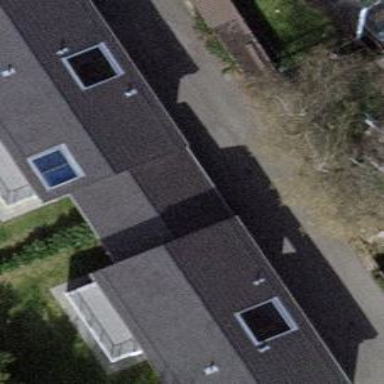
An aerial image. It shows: View of roof of building.